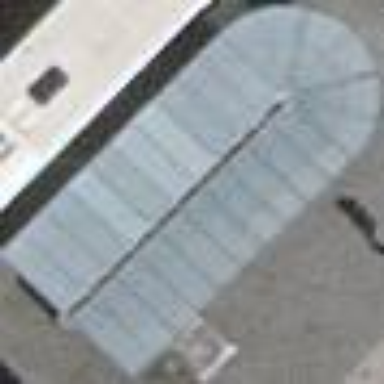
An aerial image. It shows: Public transport shelter.